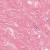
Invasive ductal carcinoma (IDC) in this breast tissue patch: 0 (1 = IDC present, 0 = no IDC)